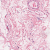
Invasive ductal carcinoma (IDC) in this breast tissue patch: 0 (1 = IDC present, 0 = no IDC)